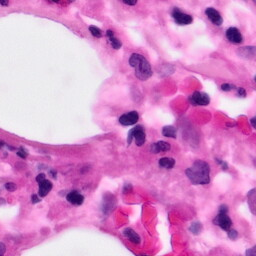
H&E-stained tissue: Pancreatic